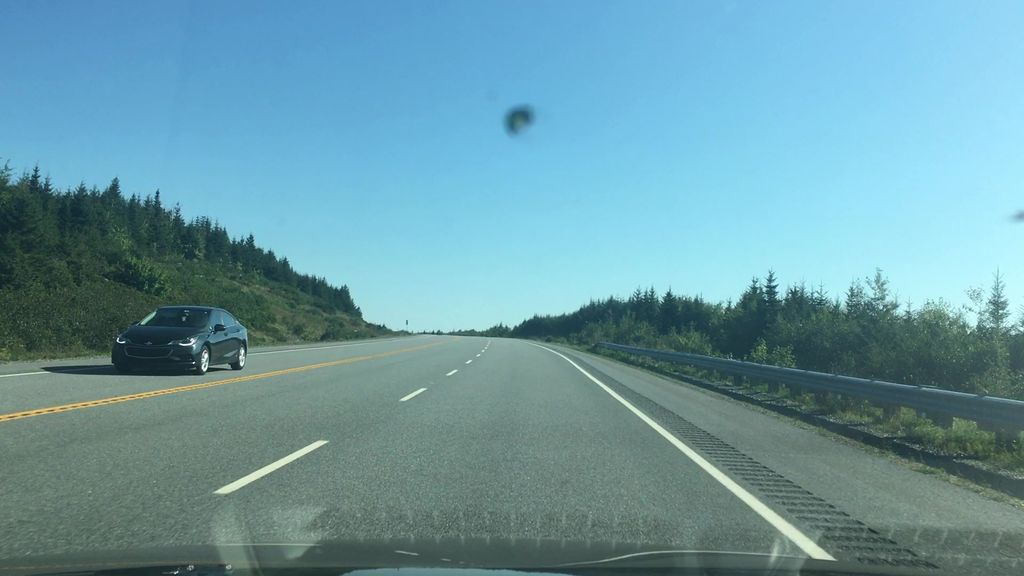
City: halifax